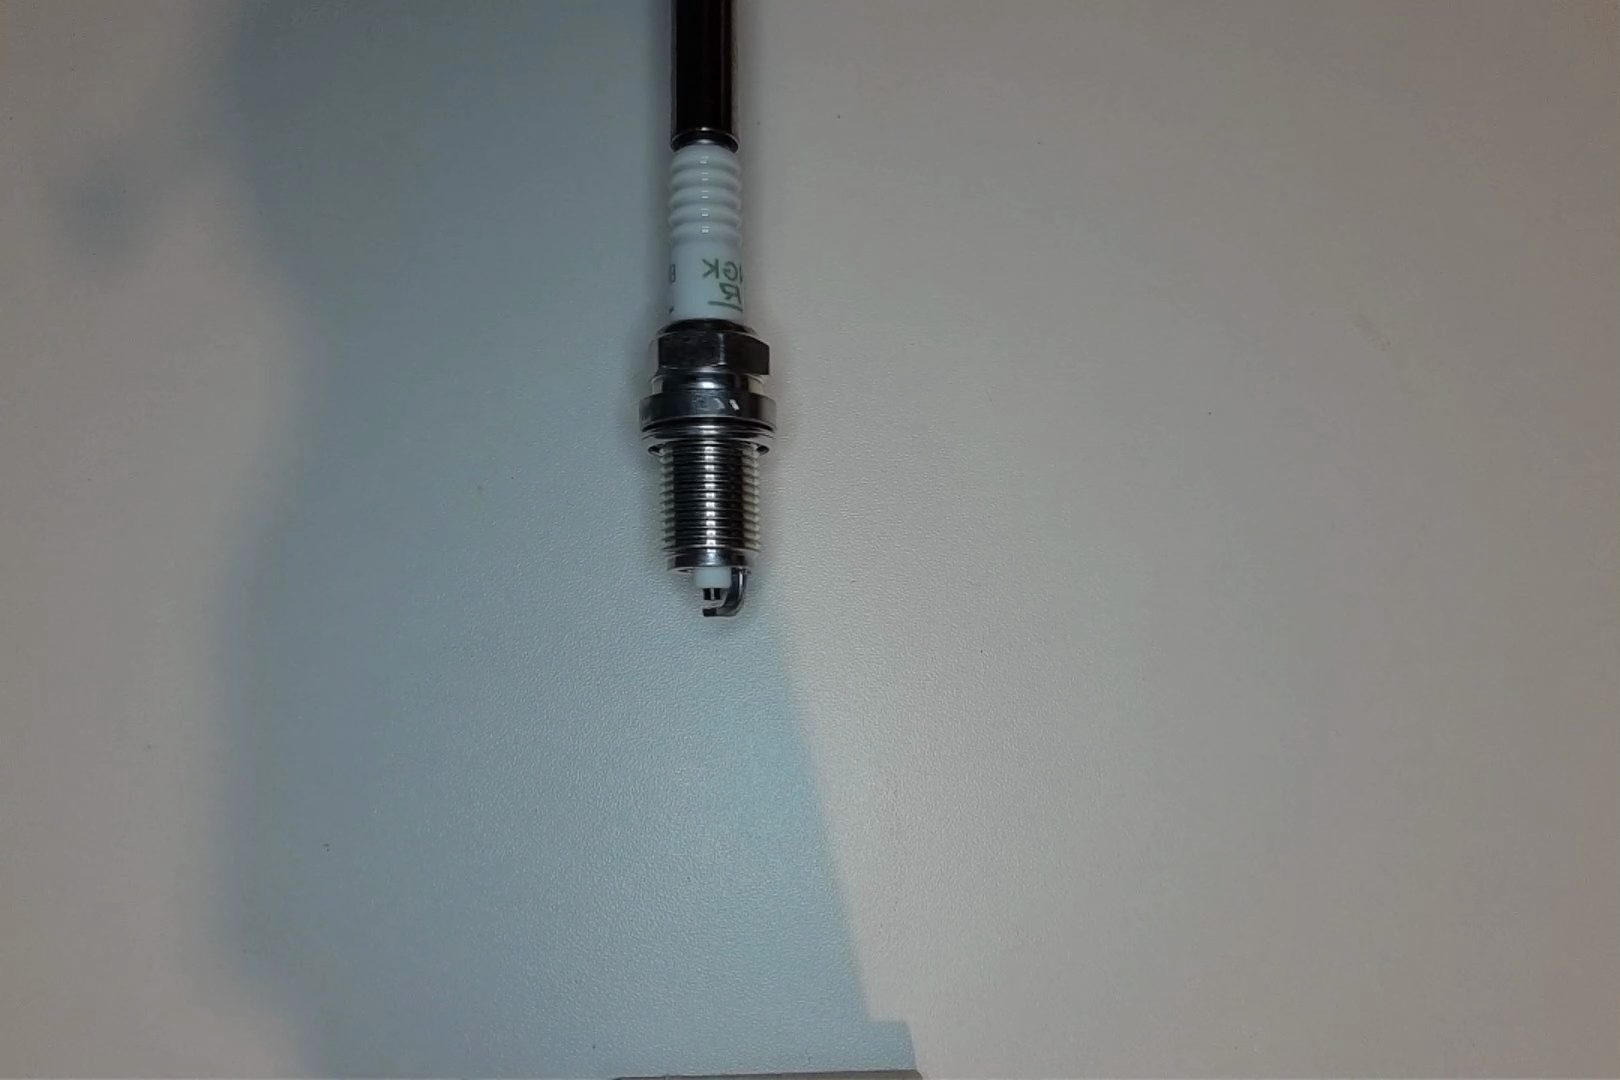
Label: normal